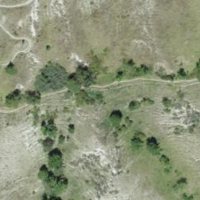
EUNIS habitat code: 23
Species observed at this site:
Cornus sanguinea
Knautia arvensis